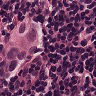
Metastatic tissue present: yes